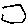
Label: hexagon